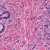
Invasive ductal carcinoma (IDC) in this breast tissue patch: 1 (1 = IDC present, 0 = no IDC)